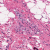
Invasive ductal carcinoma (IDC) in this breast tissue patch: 0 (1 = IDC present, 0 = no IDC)